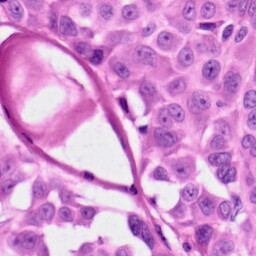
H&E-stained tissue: Skin